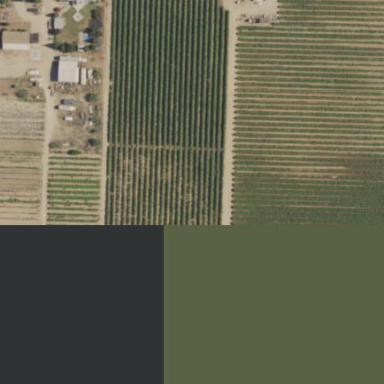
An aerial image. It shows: Vineyard.